Question: I want to resubmit an existing action so that it gets the new News Feed previews (larger, more prominent object links, which more recently submitted actions are generating). If I resubmit the action, will it be publicly unavailable until re-approved?
UPDATE:
For everyone's reference (and reassurance), this is what a resubmitted live action looks like within the Developer dashboard:

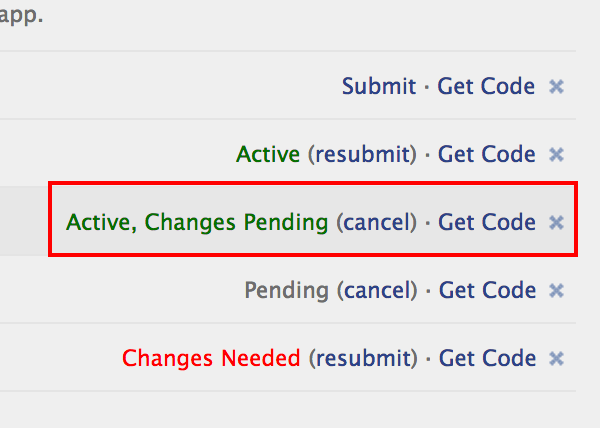
Answer: If you resubmit the action, it will not affect the status of your already live submission. :)
You can have a look here: <URL>